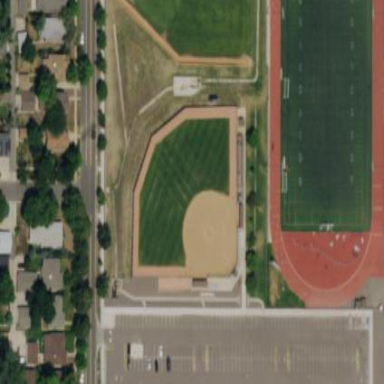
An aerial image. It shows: Baseball pitch for leisure land activities.